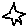
Label: star